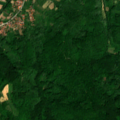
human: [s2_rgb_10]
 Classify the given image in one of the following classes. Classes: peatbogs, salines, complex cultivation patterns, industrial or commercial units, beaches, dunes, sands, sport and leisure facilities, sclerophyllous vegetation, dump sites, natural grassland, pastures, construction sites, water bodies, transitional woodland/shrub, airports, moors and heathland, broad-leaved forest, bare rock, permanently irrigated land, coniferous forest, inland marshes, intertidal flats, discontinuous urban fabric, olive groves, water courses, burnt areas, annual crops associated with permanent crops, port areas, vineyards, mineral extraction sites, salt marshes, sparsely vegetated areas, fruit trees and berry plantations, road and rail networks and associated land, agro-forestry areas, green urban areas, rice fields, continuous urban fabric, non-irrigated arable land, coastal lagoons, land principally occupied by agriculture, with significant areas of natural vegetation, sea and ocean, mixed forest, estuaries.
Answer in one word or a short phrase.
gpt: complex cultivation patterns, land principally occupied by agriculture, with significant areas of natural vegetation, broad-leaved forest